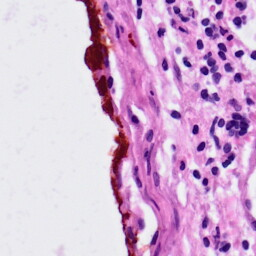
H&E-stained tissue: Lung